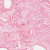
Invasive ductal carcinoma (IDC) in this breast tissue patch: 0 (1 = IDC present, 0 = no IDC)